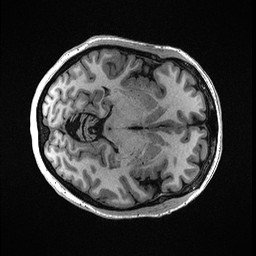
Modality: T1w
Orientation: axial
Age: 49
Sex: female
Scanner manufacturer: ge
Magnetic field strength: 3 T
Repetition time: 0.006952 s
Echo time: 0.00292 s